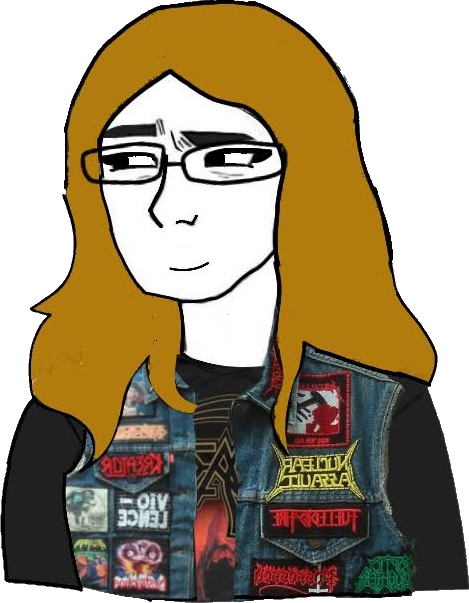
Label: 5_Twinkjak